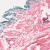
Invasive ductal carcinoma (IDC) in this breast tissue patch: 0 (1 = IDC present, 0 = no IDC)